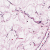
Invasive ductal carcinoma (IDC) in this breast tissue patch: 0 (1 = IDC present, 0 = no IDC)